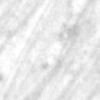
Label: change